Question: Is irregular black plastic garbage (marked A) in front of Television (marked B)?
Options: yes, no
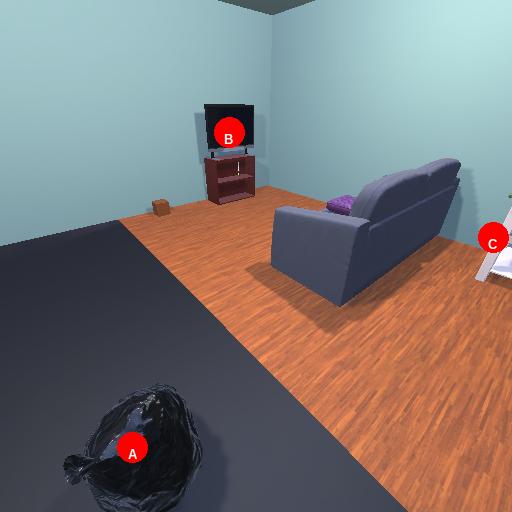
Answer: yes